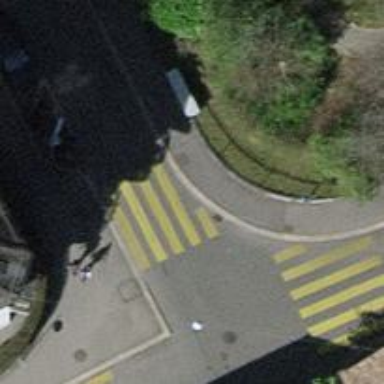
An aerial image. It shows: Zebra crossing with visible markings on footway.